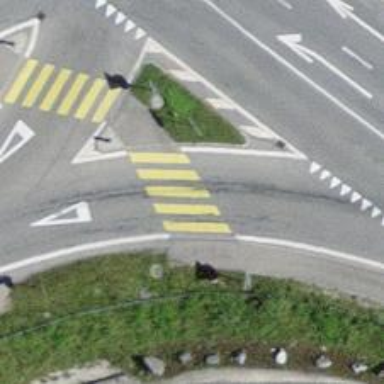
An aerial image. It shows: Uncontrolled zebra crossing on the road.